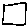
Label: square